Question: I want to calculate the shortest path from A to F in this graph
Following Dijkstra's algorithm I reach E and then go to C, but then I can't comeback to E, how do I solve this?
My steps were:
- - -
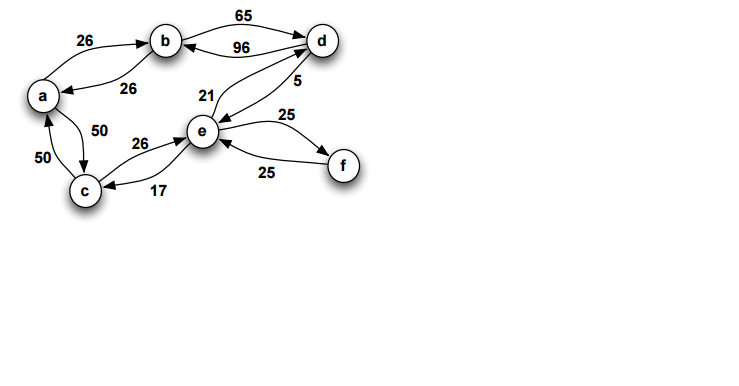
Answer: It sounds like you're taking the shortest path from wherever you find yourself currently, and not calculating the total distance to get to a node. Let's step through it in detail.
Dijkstra's algorithm sets up two sets of nodes: visited (with known distances) and unvisited (with tentative distances). We start with:
'''
visited: { }
unvisited: { a(dist 0), b(dist ), c(dist ), d(dist ), e(dist ), f(dist ) }
'''
The smallest tentative distance becomes permanent, and that node is the "current" node. Using the current node, we update the tentative distances that the current node can reach in a shorter distance and mark the current node as visited:
'''
visited: { a(0) }
unvisited: { b(26), c(50), d(), e(), f() }
'''
We repeat the above paragraph, making the shortest tentative distance permanent, and updating tentative distances that the current node can reach in a shorter distance and mark the current node as visited:
'''
visited: { a(0), b(26) }
unvisited: { c(50), d(91), e(), f() }
'''
And again:
'''
visited: { a(0), b(26), c(50) }
unvisited: { d(91), e(76), f() }
'''
This time, we pick e as the current node, because its tentative distance is less than d's. But d's tentative distance doesn't get updated, because we've already found a better distance. Mark e visited:
'''
visited: { a(0), b(26), c(50), e(76) }
unvisited: { d(91), f(101) }
'''
Now d is current, but it doesn't update any distances (we don't need to look at visited nodes, we've already found the best distances there). So we just mark it visited:
'''
visited: { a(0), b(26), c(50), e(76), d(91) }
unvisited: { f(101) }
'''
Now f is current, which means we're done.